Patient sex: M
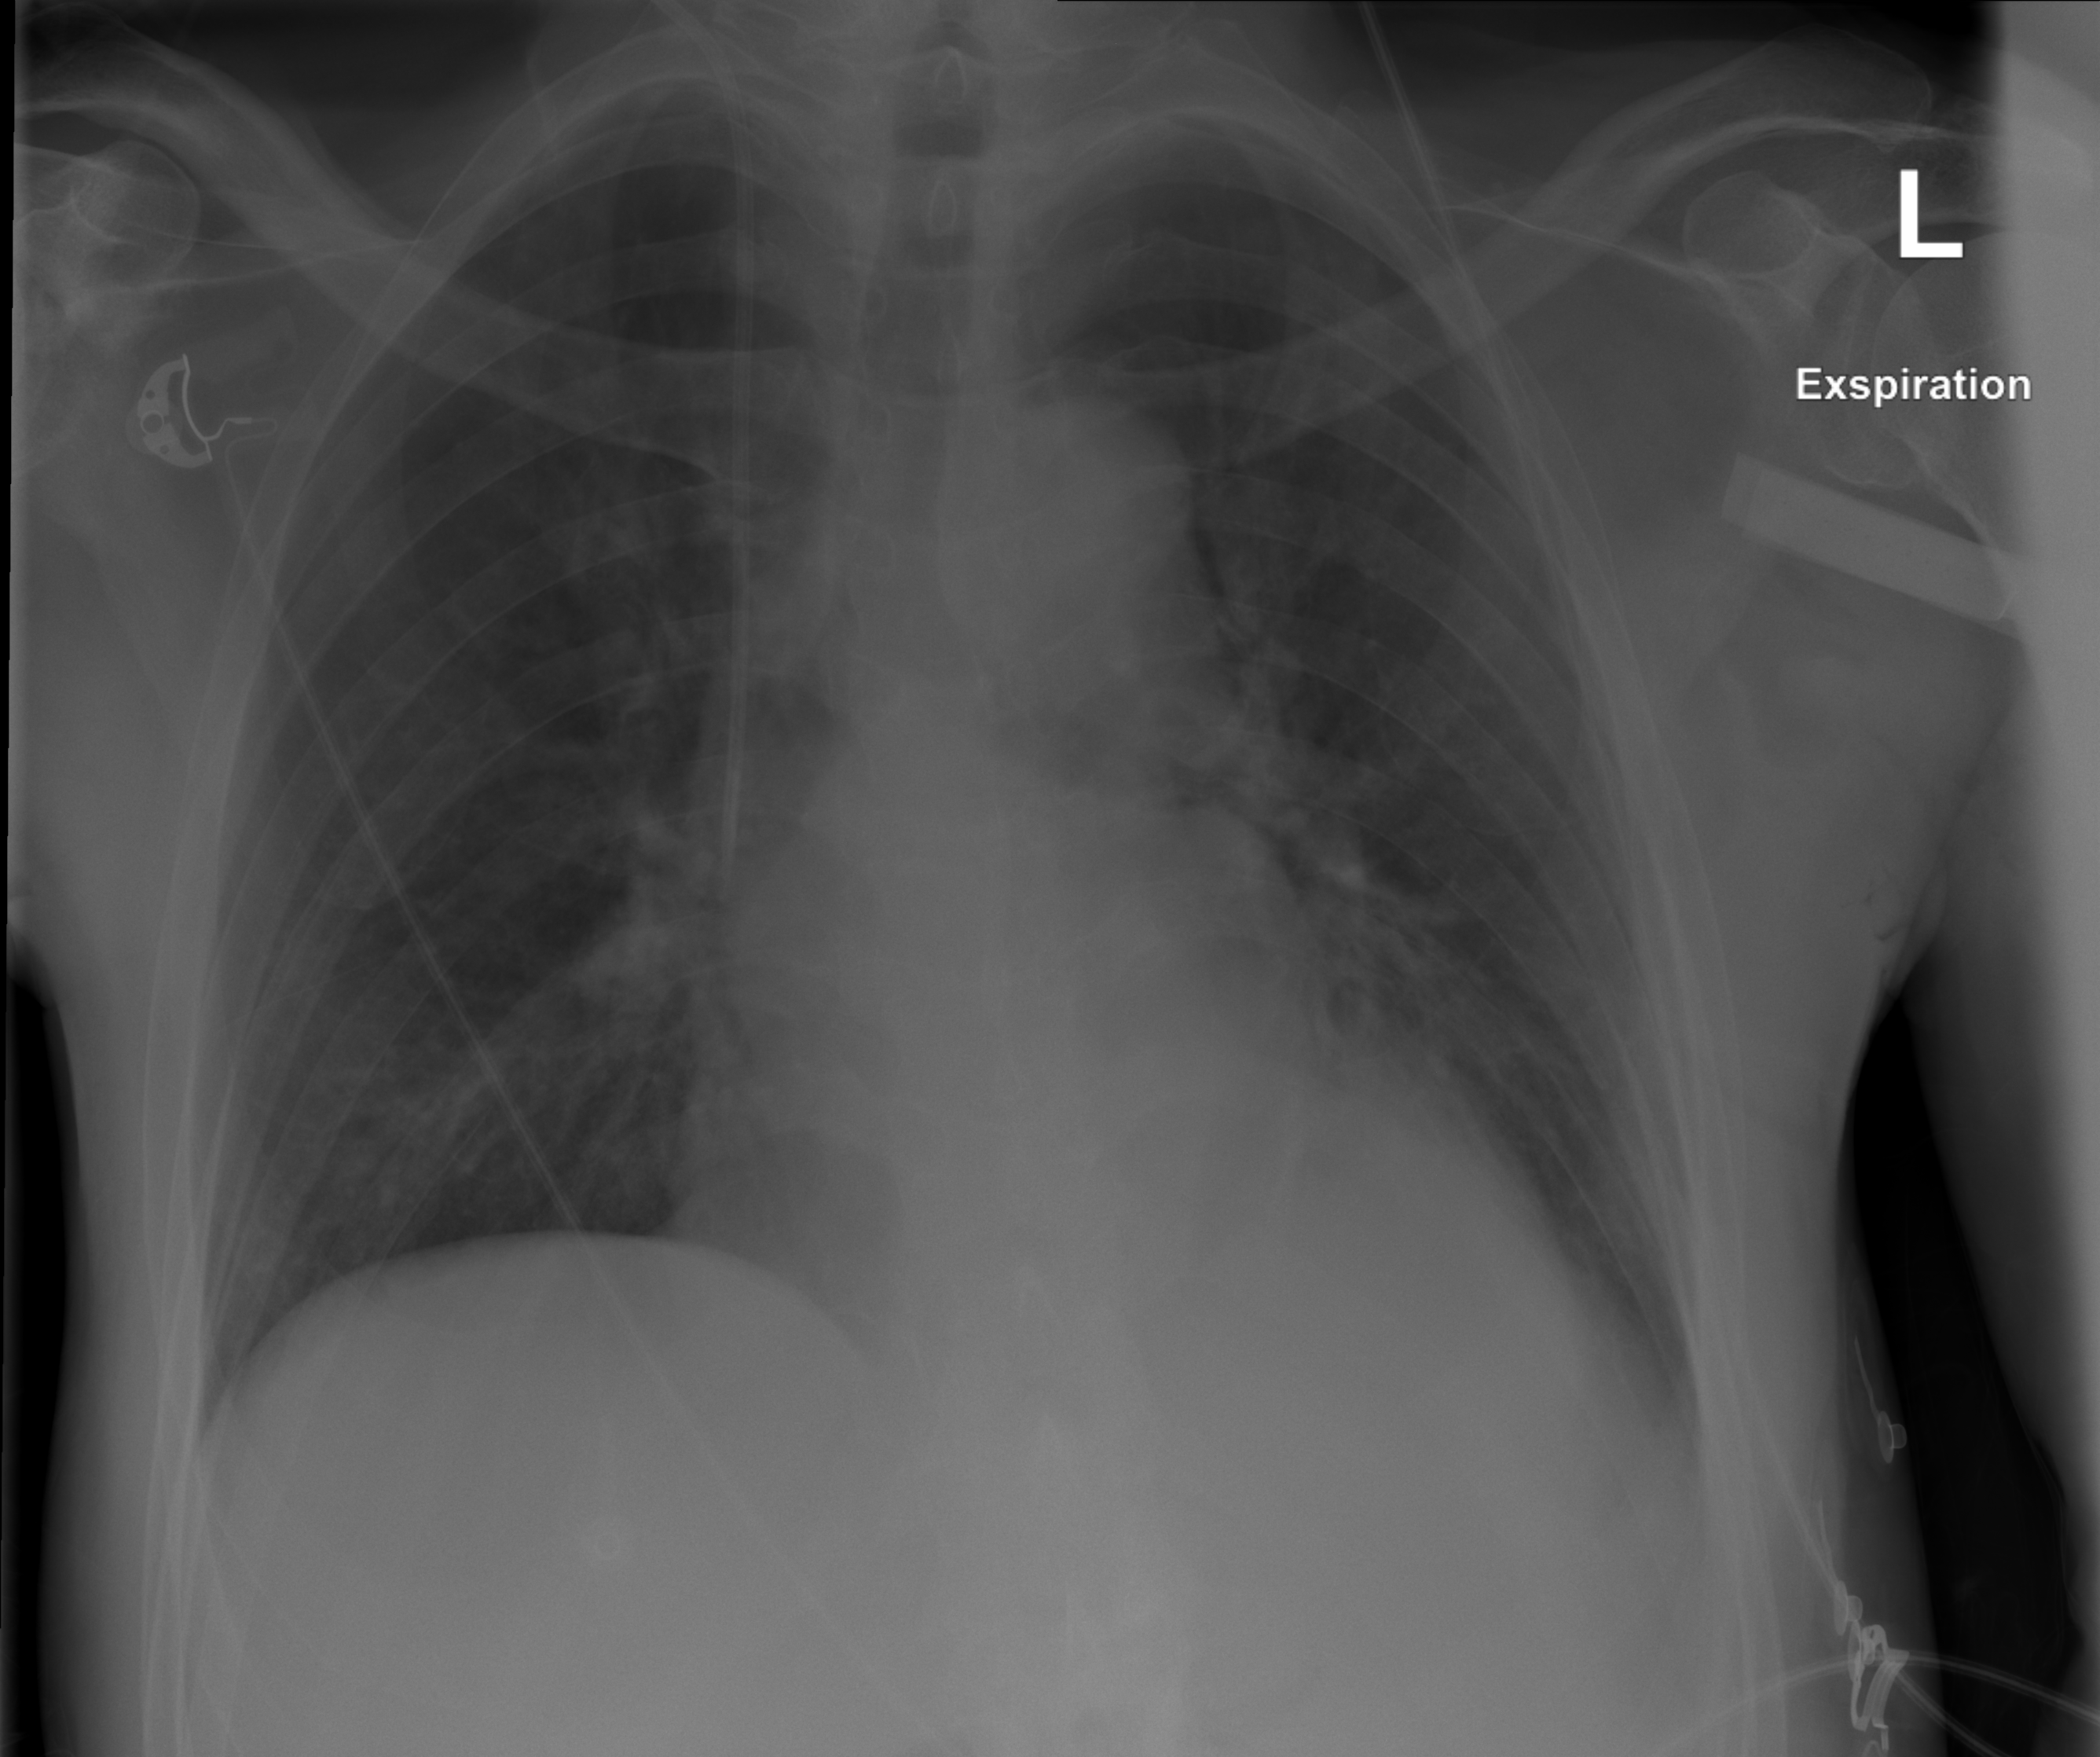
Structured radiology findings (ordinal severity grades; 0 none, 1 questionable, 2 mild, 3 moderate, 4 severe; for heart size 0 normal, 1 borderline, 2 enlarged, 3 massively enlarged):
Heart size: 2
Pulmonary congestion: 0
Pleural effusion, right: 0
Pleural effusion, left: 2
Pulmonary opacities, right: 0
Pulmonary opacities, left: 0
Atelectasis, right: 0
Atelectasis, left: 0